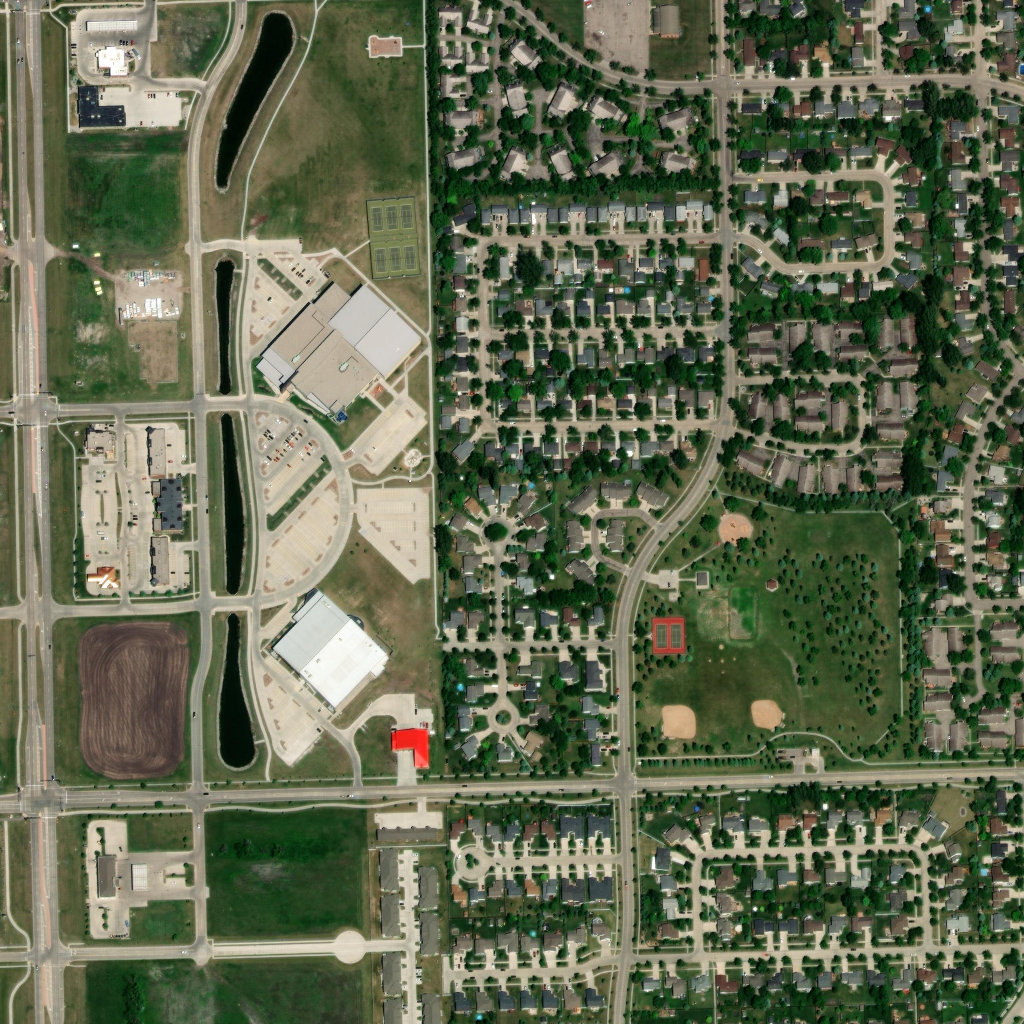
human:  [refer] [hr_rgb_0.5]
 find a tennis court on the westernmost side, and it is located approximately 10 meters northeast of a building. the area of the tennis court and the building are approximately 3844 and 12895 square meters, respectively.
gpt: <box>[[35, 19, 40, 27, 0]]</box>

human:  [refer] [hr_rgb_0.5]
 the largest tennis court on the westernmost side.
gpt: <box>[[35, 19, 40, 27, 0]]</box>